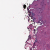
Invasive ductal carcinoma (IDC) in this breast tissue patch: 0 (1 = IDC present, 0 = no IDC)